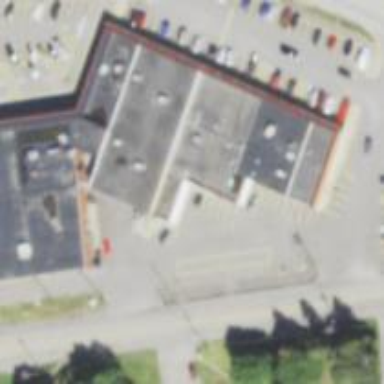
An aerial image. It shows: Retail building.